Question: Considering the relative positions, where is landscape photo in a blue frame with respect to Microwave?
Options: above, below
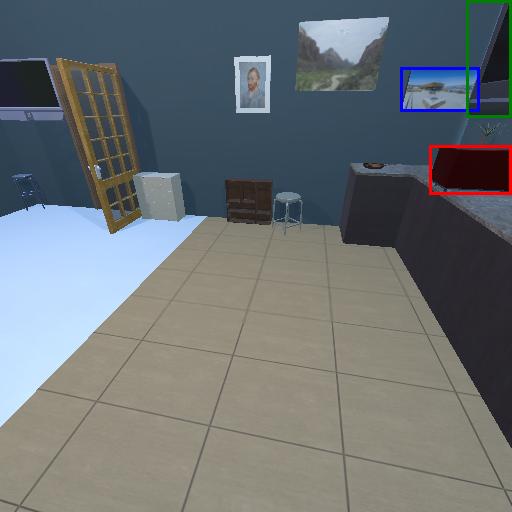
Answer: above